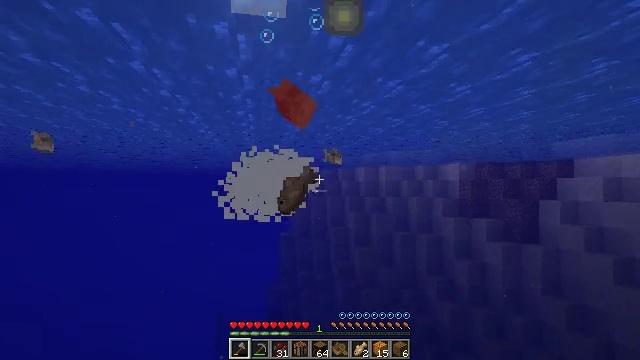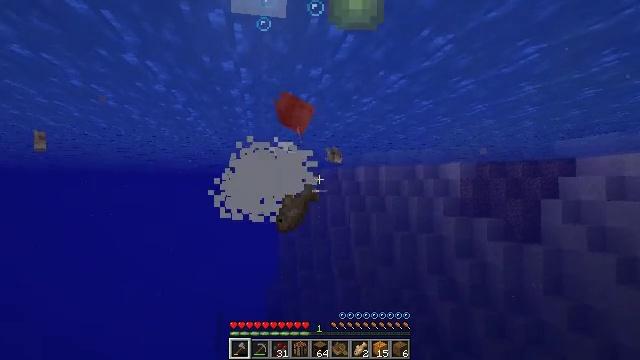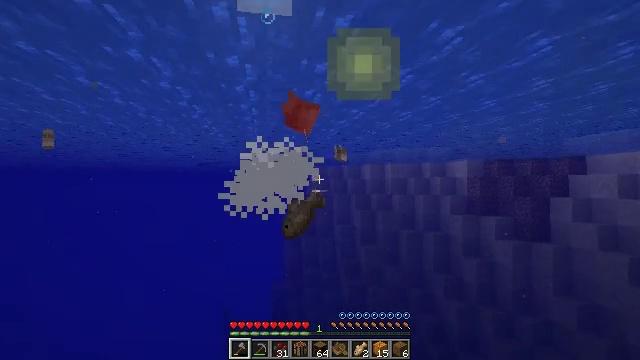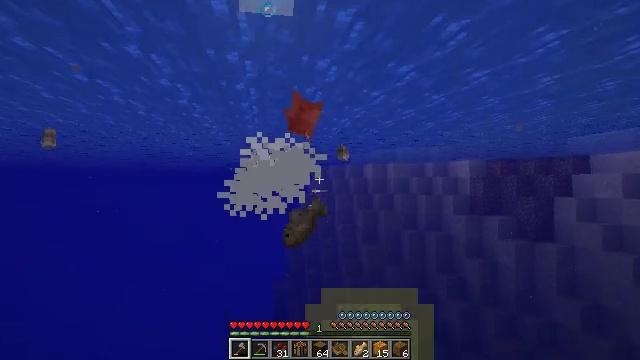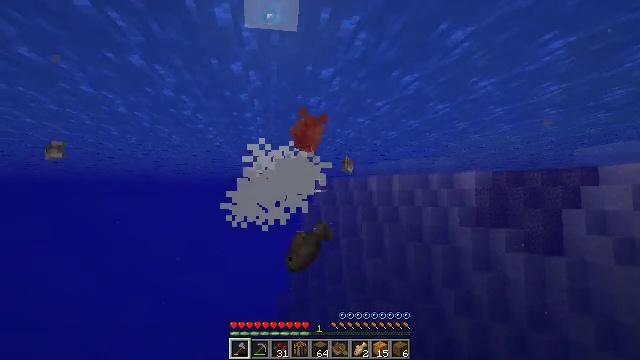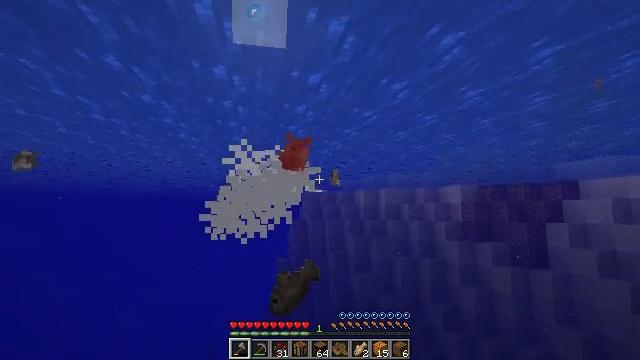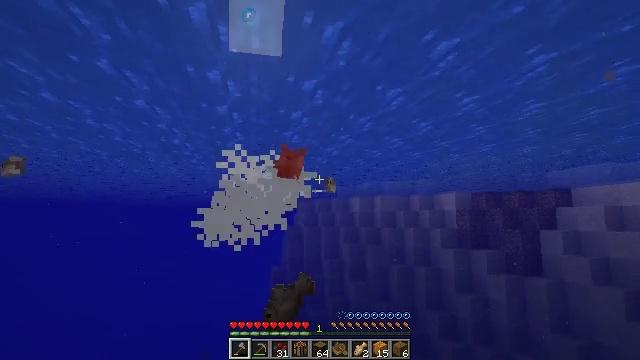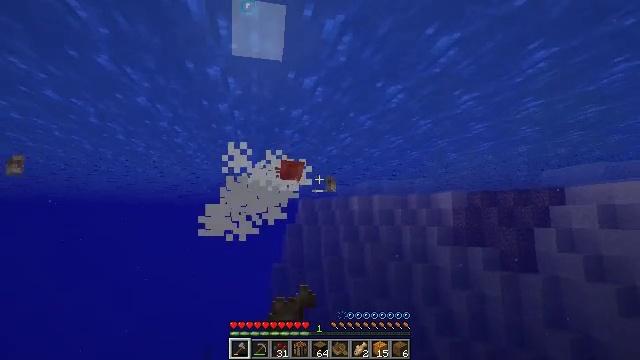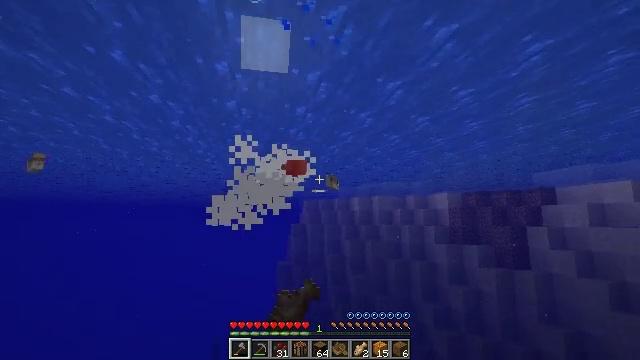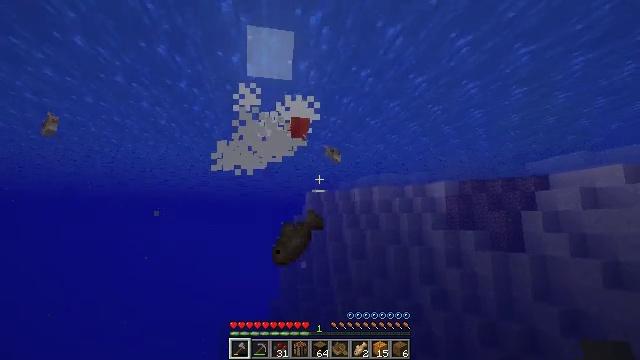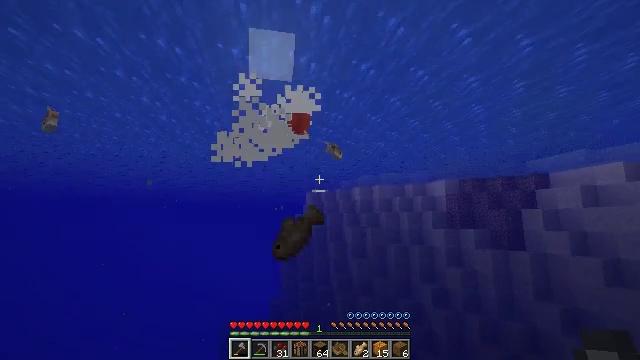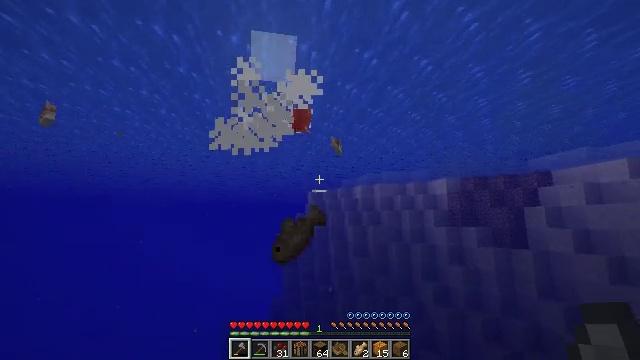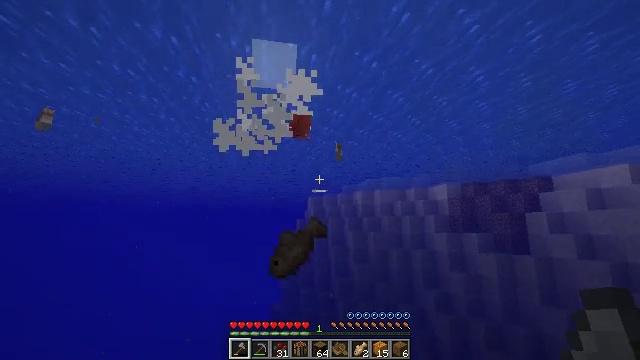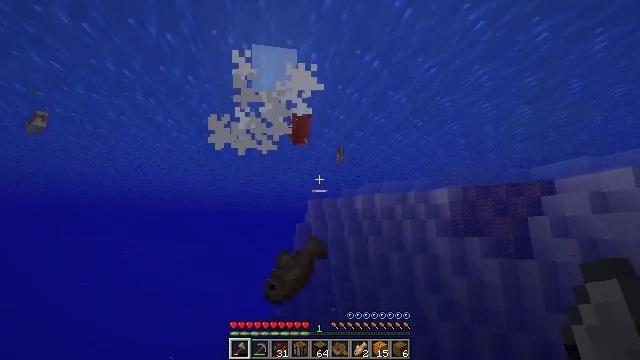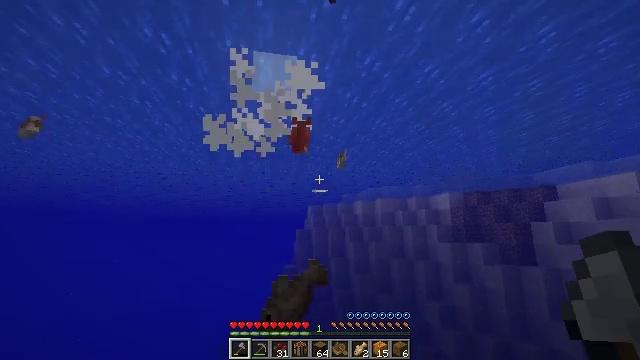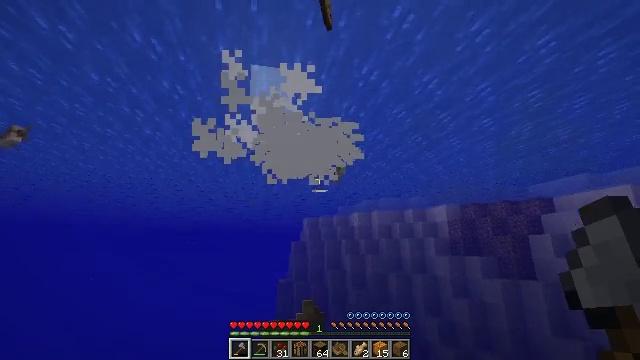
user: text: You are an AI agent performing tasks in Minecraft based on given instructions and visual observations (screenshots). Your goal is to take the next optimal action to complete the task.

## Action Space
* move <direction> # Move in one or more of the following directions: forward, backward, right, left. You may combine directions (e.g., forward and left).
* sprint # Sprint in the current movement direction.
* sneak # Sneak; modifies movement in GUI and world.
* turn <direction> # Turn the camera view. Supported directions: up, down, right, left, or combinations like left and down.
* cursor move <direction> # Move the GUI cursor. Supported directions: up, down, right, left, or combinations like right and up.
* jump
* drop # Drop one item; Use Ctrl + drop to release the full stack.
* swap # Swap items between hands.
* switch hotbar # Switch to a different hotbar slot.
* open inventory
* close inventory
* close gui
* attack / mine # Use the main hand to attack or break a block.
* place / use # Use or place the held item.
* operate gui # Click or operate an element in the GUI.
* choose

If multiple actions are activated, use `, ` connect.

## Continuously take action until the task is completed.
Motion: motion action
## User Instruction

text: Kill the cod.
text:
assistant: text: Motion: move forward
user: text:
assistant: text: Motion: move forward, turn left
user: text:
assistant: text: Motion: move forward
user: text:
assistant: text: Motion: move forward, turn up
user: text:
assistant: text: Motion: move forward, turn right and up
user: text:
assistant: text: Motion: move forward, sprint, turn up
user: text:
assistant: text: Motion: move forward, sprint
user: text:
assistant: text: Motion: move forward, sprint
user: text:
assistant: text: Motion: move forward, sprint
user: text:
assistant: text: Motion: move forward, sprint
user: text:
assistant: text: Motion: move forward, sprint
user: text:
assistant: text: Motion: move forward, sprint, turn up
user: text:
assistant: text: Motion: move forward, sprint
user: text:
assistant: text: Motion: move forward, sprint, turn up
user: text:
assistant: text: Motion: move forward, sprint, turn up
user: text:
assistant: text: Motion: move forward, sprint, turn up
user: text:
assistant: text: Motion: move forward, sprint
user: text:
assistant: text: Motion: move forward, sprint
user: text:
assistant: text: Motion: move forward, sprint, turn right
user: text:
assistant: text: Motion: move forward, sprint, turn right
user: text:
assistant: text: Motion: move forward, sprint
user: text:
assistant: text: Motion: move forward, sprint
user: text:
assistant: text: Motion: move forward, sprint
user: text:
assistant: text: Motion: move forward, sprint
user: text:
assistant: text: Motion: move forward, sprint
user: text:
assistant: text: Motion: move forward, sprint
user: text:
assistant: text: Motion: move forward, sprint
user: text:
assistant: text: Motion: move forward, sprint
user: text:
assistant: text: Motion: move forward, sprint
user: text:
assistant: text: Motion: move forward, sprint